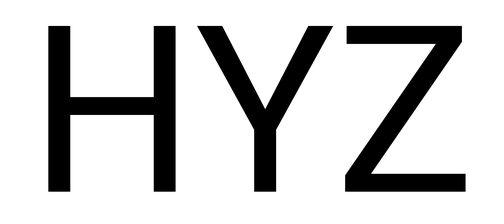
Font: Roboto_Regular